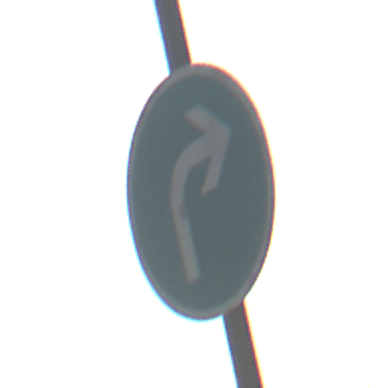
Verkehrszeichen: VorgeschriebeneFahrtrichtungRechts
Umgebung: Outdoor, Special
Tageszeit: SunriseSunset
Wetter: Clear
Licht: Natural
Jahreszeit: NotSpecified
Kontrast: MediumContrast